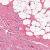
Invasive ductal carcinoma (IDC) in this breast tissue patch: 0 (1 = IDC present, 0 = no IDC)